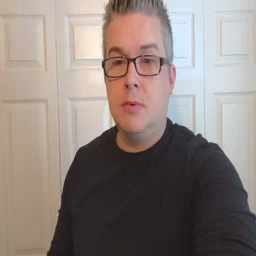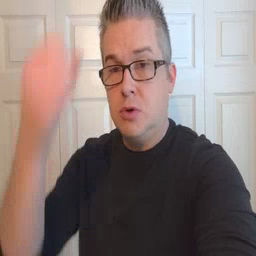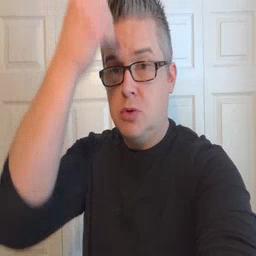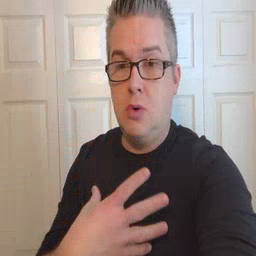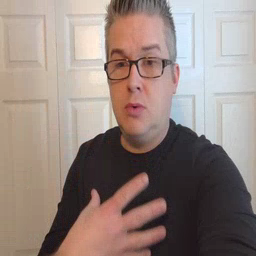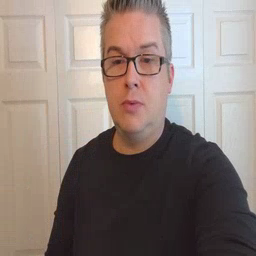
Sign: shower